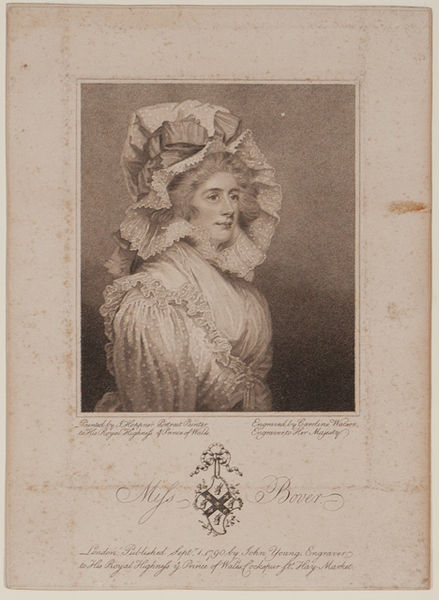
Titel: Miss Bover
Künstler: Caroline Watson
Standort: Amherst (Massachusetts, USA)
Institution: Mead Art Museum, Amherst College
Schlagwörter: fancy, hat, white, black, dark, dress, face, female, france, hair, interior, lace, lady, nose, old, portrait, woman, yellow, gown, picture, print, profile, girl, eyes, ribbon, drawing, paper, black and white, frame, color, dots, bonnet, cap, mouth, etching, french, writing, smile, photo, letter, love, victorian, pose, family, historical, history, square, art, signature, large, coat of arms, crest, shield, book, chest, pale, eyebrows, script, page, bow, photograph, photography, faded, text, big, potrait, ruffles, sepia, sleeves, words, wig, petticoat, announcement, 19th century, asd, headdress, frills, mob cap, rustic, invitation, card, sheer, dotted, stain, stains, miss, polka dots, regency, puffy, extravagant, powdered wig, dos, fichu, bover, filly, mils bower, mils nober, mils, mifs, frilly, miss bover, prince of wales, embolum, eightteen hundreds, ms bover, rengency, dotted swiss, voile, overy, bovery, madame bovery